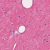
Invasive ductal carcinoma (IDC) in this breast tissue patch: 0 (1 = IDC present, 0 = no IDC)